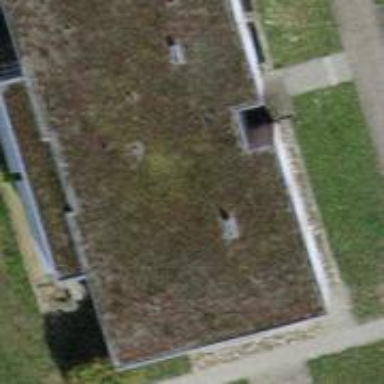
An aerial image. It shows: Apartment building with flat roof.